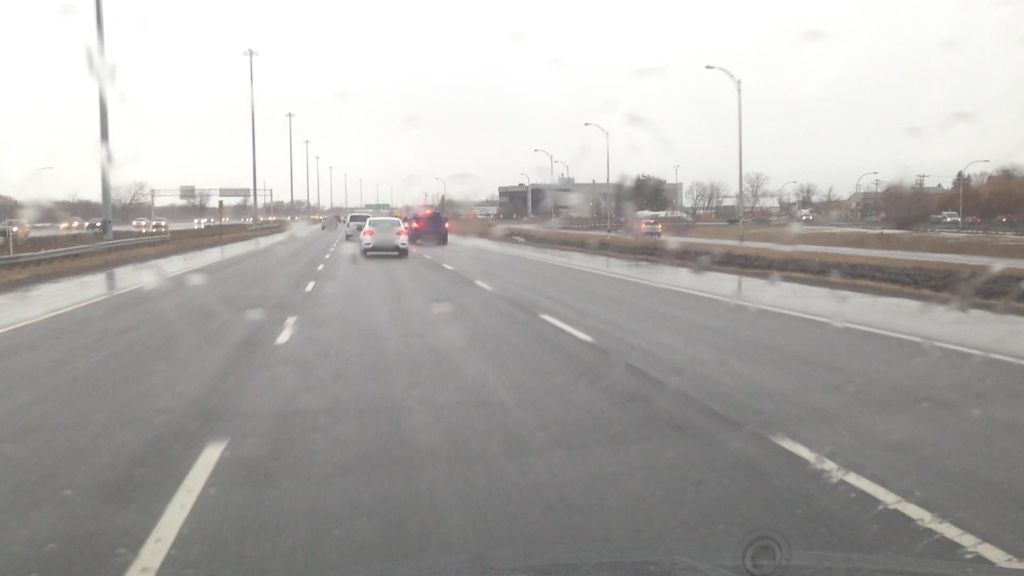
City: montreal